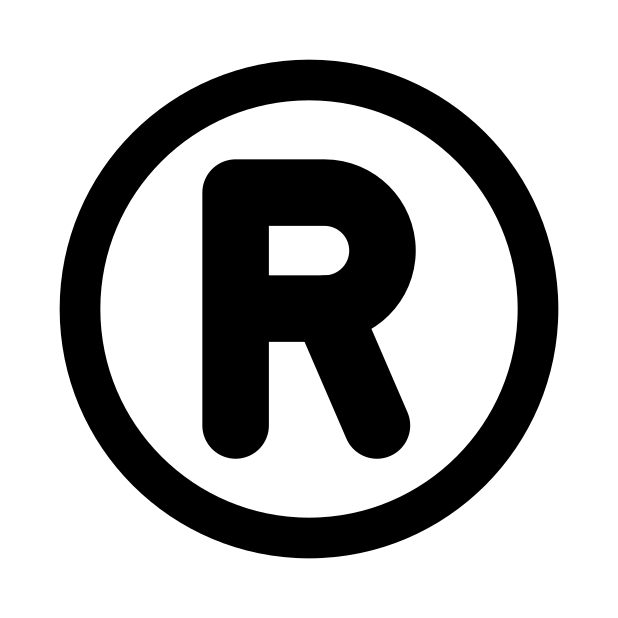
registered